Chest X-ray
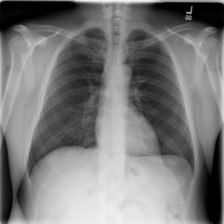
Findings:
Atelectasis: negative
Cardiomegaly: negative
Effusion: negative
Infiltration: negative
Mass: negative
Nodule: negative
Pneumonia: negative
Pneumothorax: negative
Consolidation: negative
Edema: negative
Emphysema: negative
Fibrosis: negative
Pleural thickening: negative
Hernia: negative